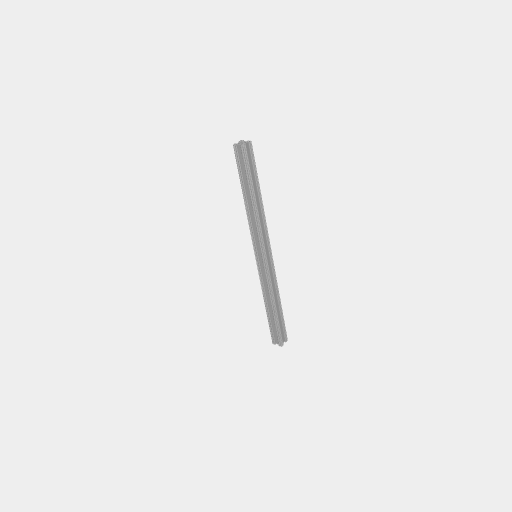
Part: GoRAIL432